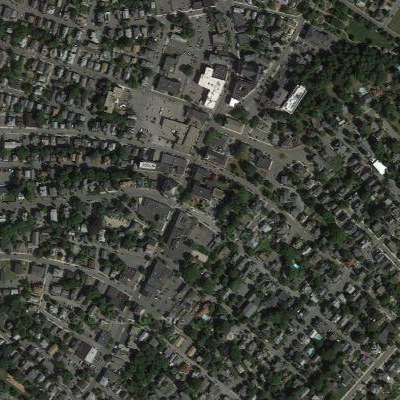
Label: fResident